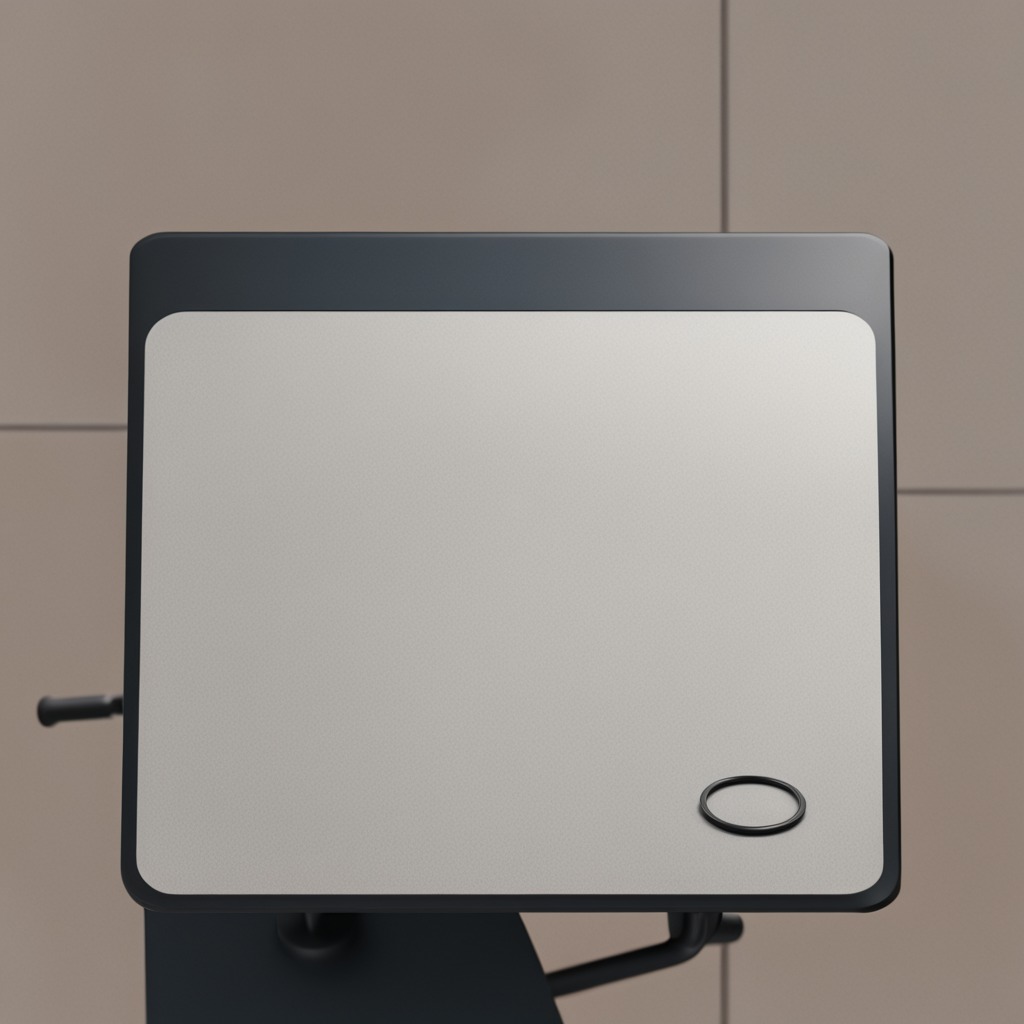
A rubber O-ring is lying on the textured surface of the utility table.